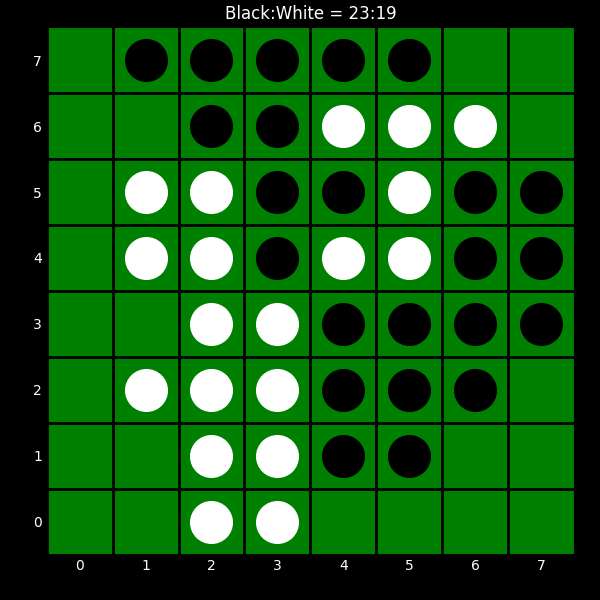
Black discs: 23
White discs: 19